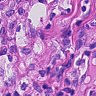
Metastatic tissue present: no